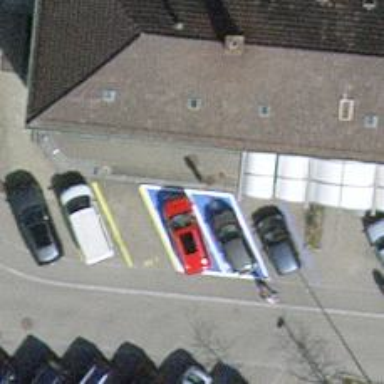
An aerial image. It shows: Charging station.